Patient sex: F
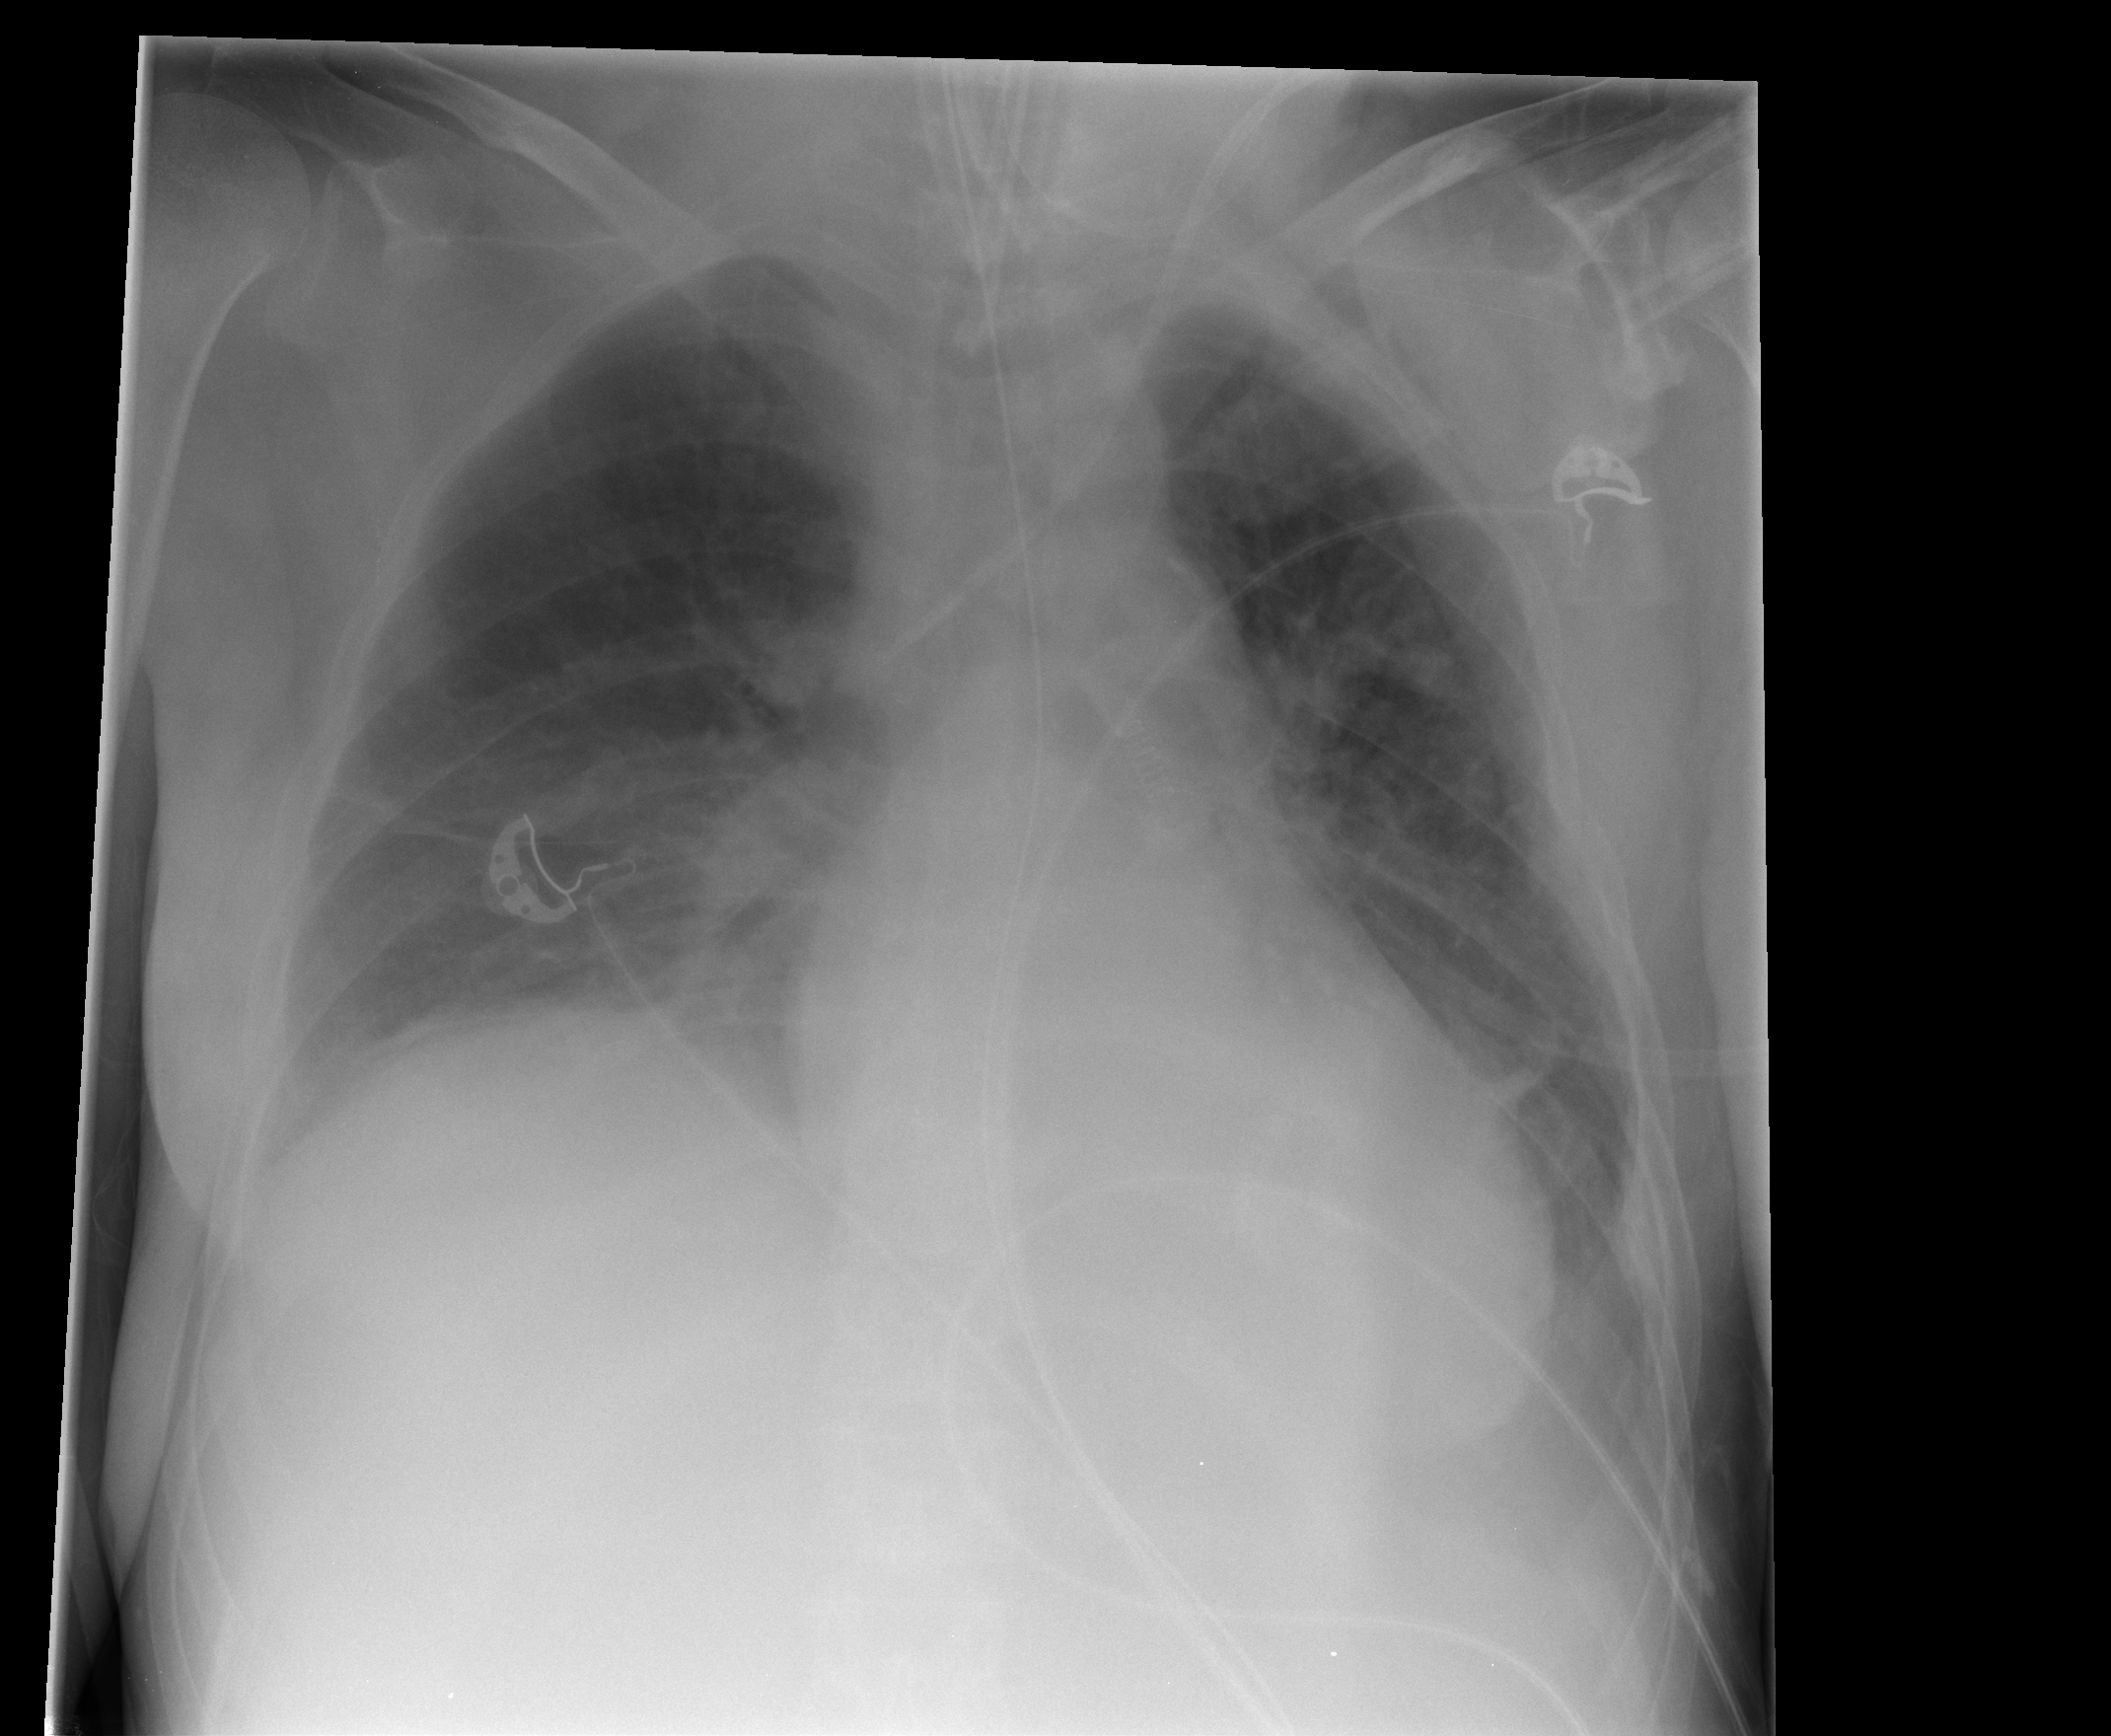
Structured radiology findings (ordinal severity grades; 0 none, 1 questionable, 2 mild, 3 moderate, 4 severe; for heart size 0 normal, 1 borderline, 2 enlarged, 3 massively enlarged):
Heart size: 1
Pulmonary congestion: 2
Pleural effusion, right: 2
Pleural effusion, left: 2
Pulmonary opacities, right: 0
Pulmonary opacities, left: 0
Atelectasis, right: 2
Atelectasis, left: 0